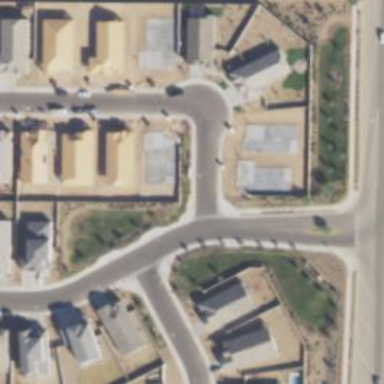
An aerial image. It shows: Asphalt road in residential area.